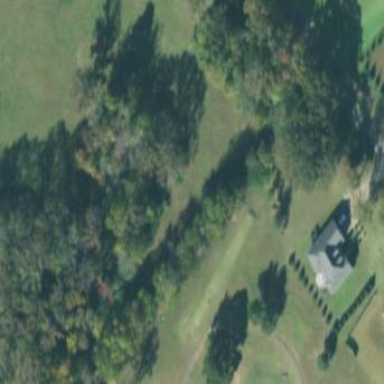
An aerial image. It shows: Golf tee on grassy land.